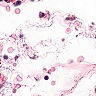
Metastatic tissue present: no